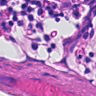
Metastatic tissue present: no